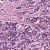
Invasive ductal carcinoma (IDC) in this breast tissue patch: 1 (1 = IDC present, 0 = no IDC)